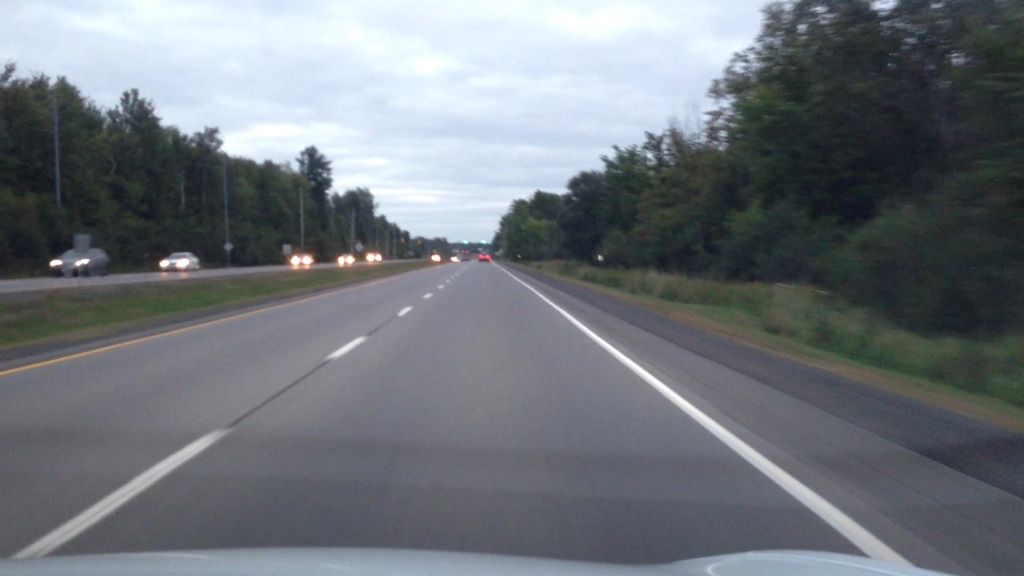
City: ottawa-gatineau